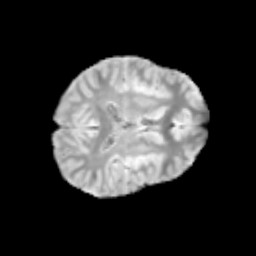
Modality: T2w
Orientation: axial
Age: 11
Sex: male
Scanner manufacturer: siemens
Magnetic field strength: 3 T
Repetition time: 3.8 s
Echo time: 0.07 s